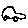
Label: car